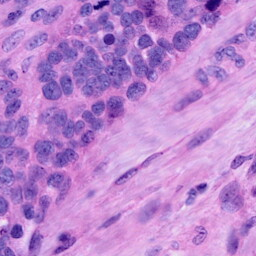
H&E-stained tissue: Ovarian